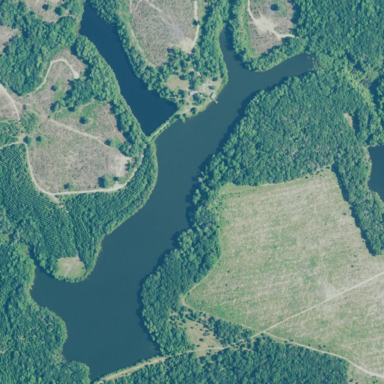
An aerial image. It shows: Reservoir of natural water.